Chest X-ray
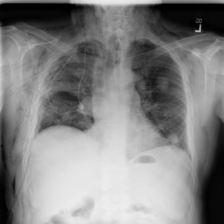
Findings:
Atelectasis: negative
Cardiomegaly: negative
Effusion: negative
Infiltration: negative
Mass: negative
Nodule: positive
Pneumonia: negative
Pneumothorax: positive
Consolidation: negative
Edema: negative
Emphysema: positive
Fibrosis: negative
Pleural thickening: negative
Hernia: negative